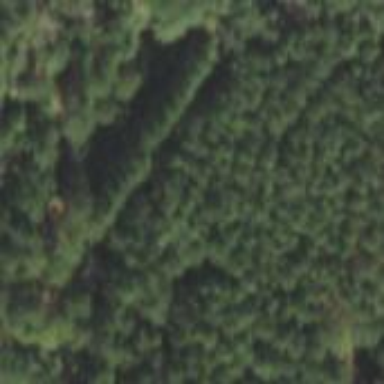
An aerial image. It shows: Needle-leaved woodland.